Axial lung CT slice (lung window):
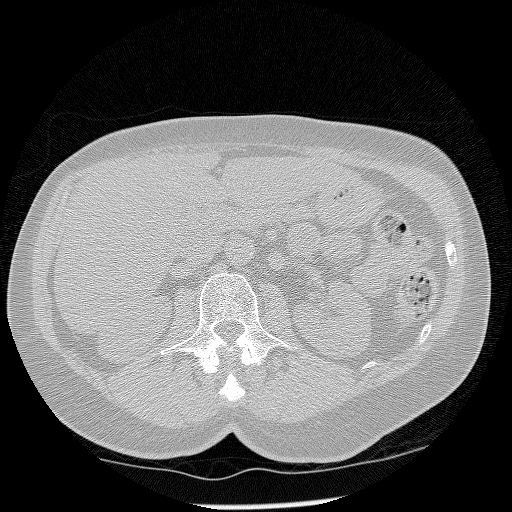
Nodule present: no